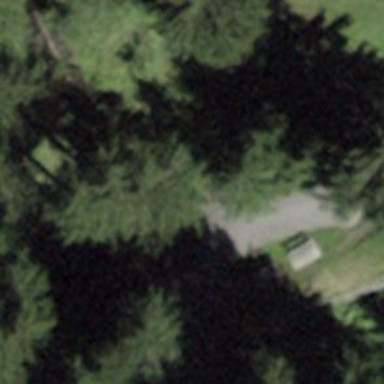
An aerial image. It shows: Bench.